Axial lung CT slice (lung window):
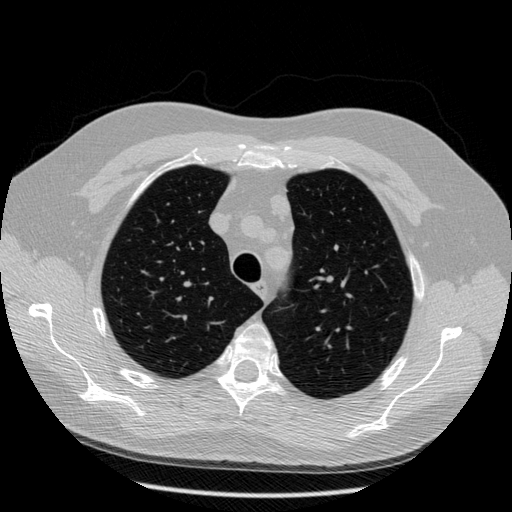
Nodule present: no